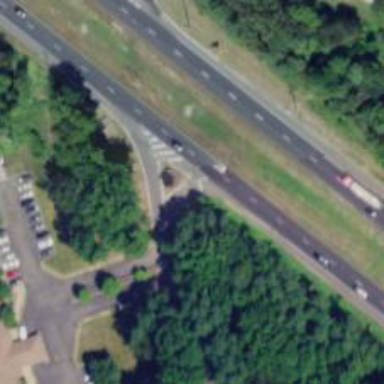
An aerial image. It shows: Trunk link highway.